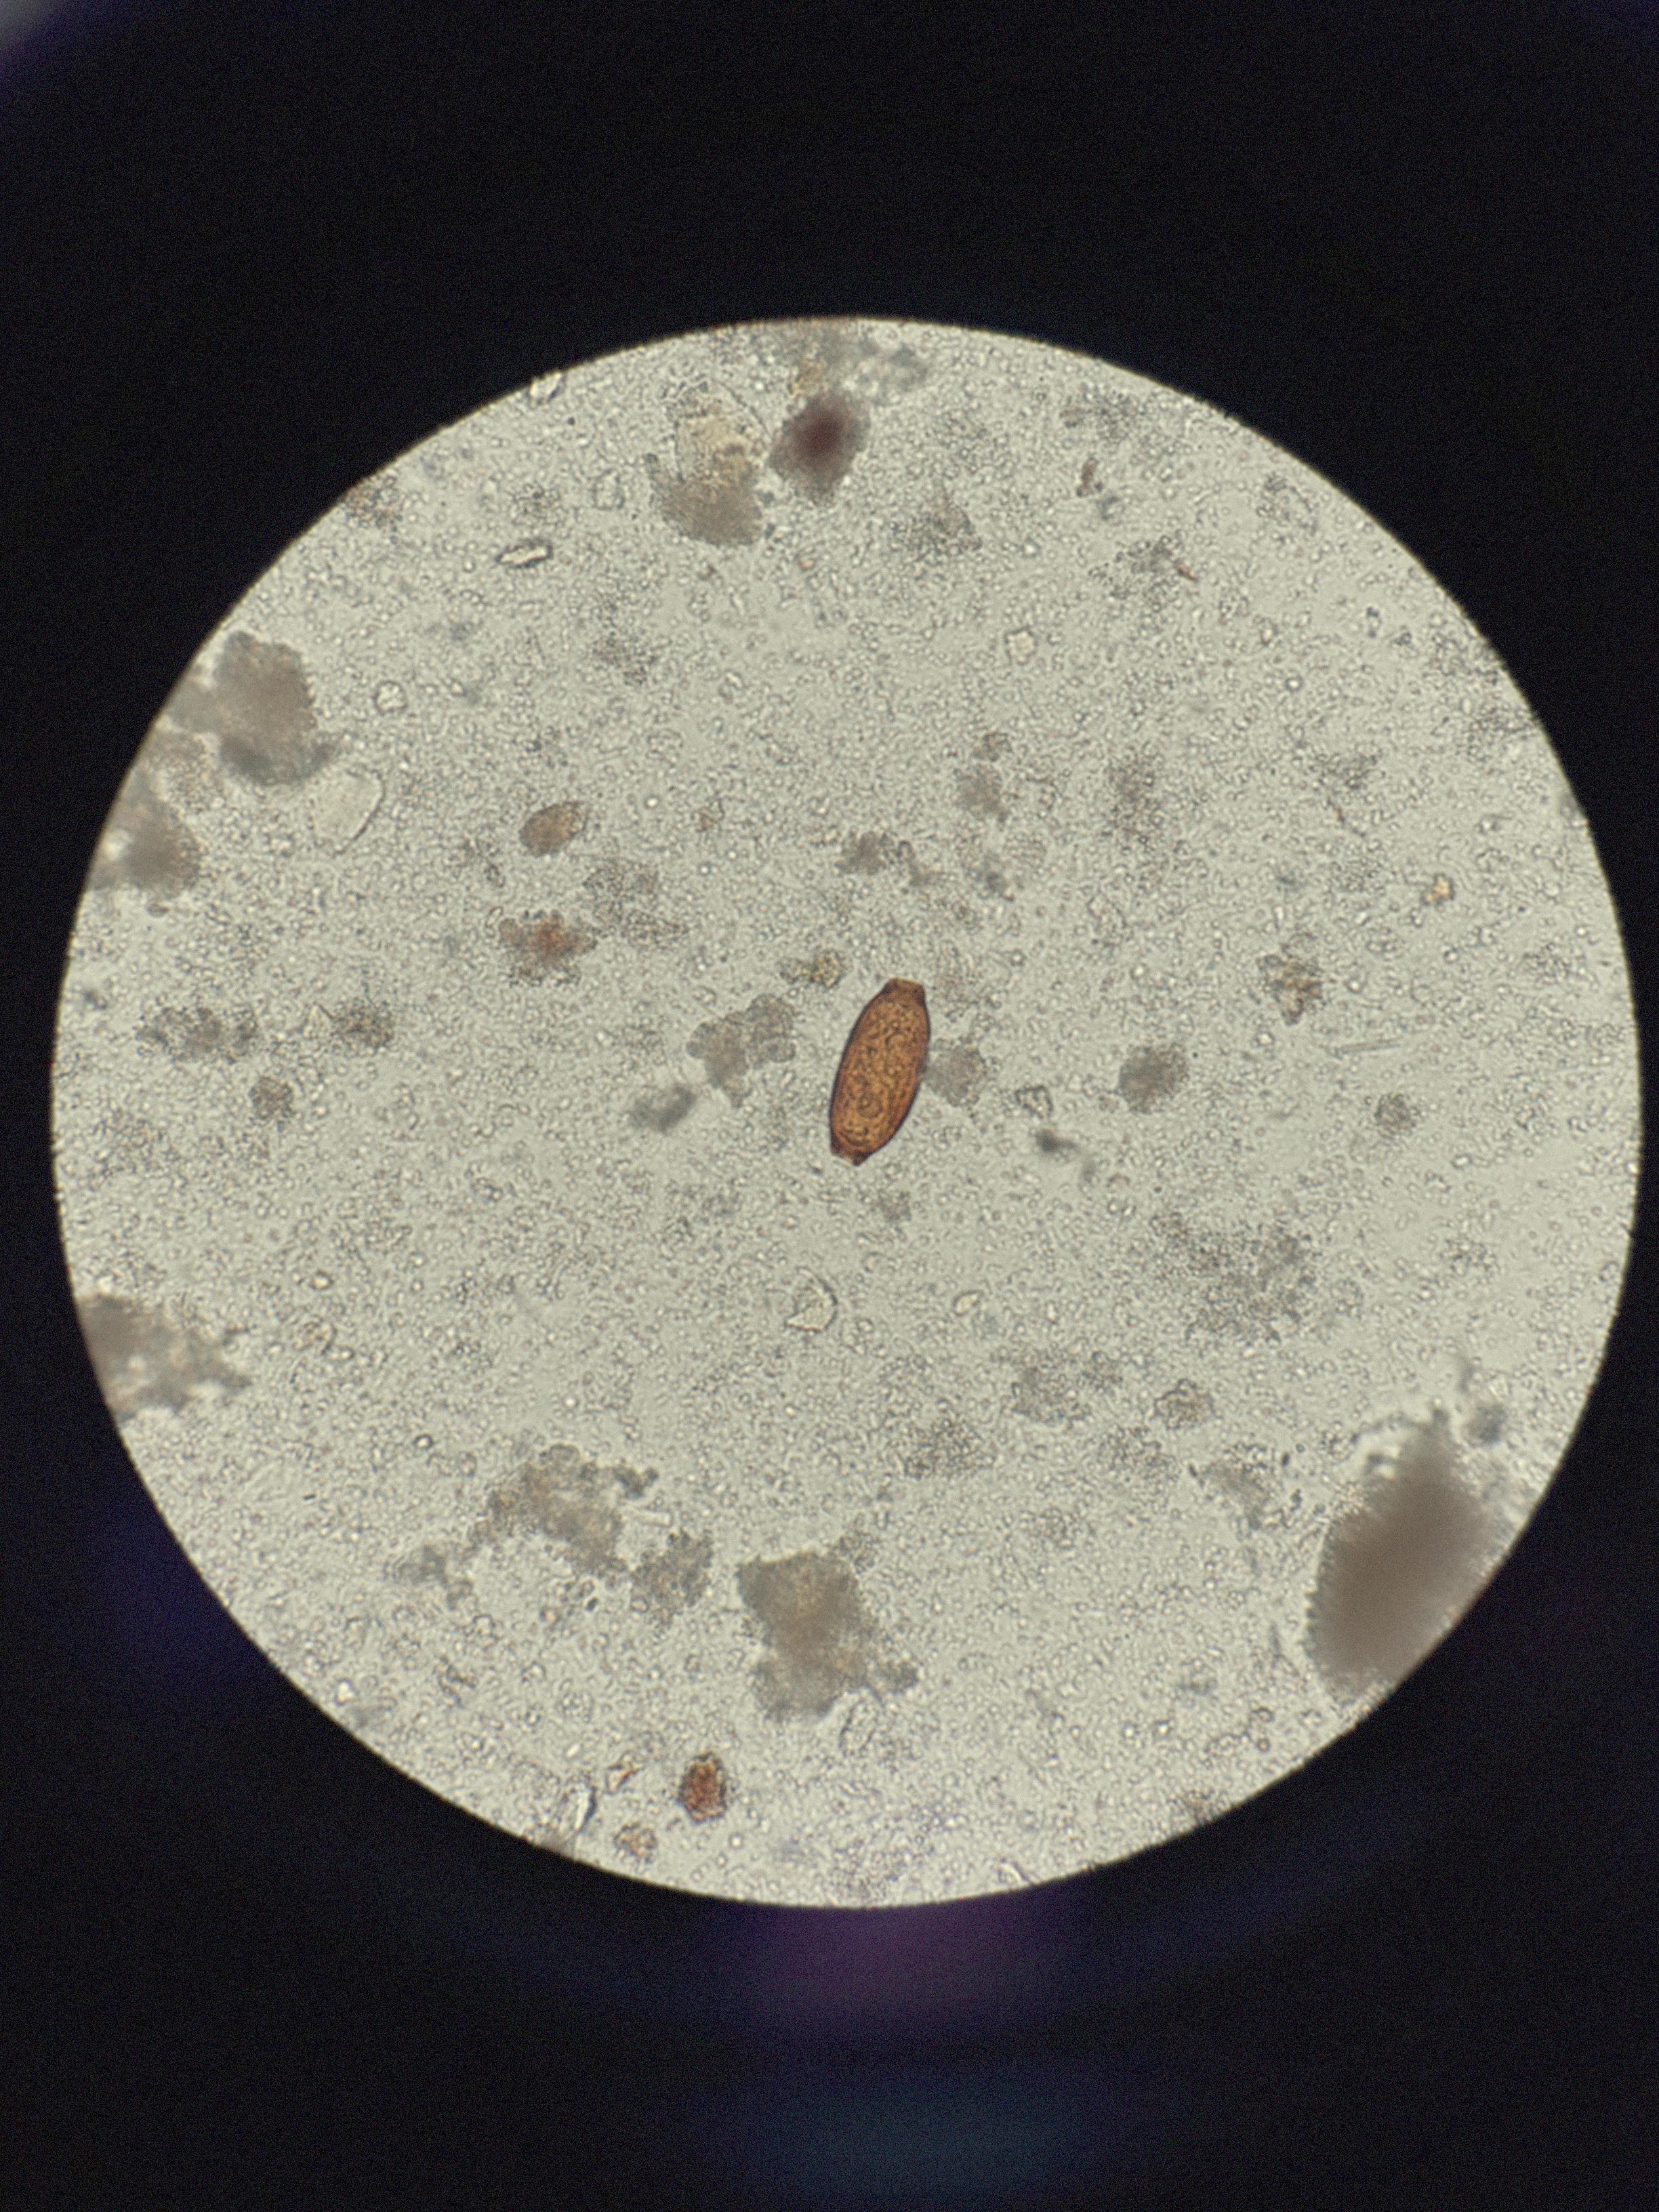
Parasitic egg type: Trichuris trichiura